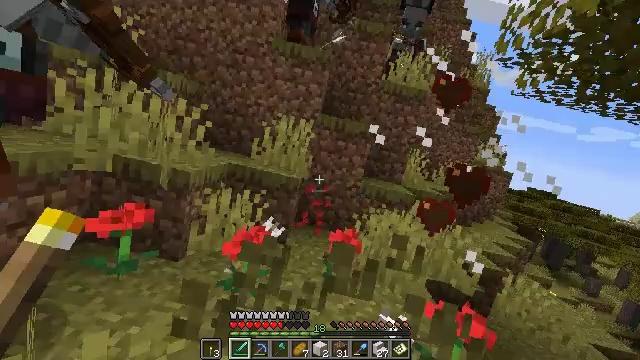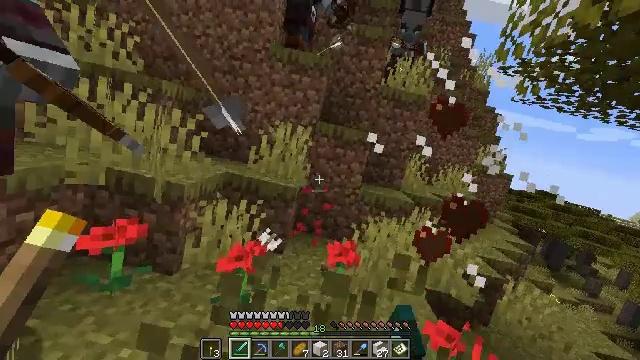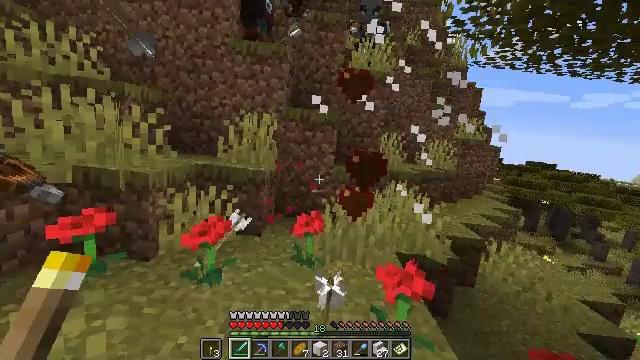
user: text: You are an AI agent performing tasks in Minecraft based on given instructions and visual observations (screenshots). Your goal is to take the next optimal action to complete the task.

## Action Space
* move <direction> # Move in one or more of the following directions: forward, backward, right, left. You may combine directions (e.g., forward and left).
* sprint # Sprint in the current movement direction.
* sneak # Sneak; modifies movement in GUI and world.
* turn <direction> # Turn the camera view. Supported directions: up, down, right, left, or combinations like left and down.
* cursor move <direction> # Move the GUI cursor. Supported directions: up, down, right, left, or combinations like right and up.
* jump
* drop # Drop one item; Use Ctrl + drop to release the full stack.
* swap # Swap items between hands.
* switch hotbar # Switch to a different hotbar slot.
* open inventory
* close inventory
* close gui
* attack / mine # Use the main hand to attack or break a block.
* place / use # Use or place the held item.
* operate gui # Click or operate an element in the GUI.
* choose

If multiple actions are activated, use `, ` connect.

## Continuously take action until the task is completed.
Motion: motion action
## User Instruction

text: Gather poppy from the ground.
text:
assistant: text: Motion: move forward, attack / mine
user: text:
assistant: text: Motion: move forward, attack / mine
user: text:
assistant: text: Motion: no_op